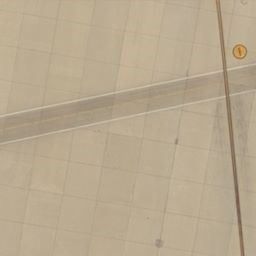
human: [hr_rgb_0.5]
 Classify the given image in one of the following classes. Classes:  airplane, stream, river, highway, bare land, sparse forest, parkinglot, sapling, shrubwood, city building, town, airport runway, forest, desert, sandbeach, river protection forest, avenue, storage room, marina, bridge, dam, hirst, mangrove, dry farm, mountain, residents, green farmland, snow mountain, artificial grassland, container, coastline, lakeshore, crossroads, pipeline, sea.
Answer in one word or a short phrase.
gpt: airport runway